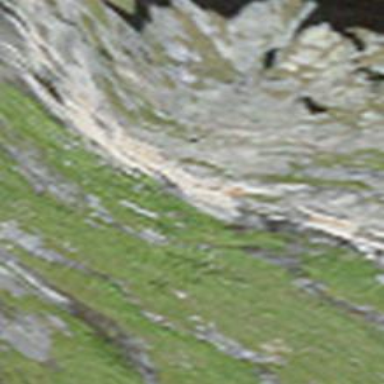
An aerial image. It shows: Cliff in nature.